Interaction volume radius: 5 \u00c5
Interaction volume height: 30 \u00c5
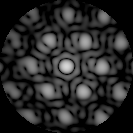
Disorder parameter: 0.2488